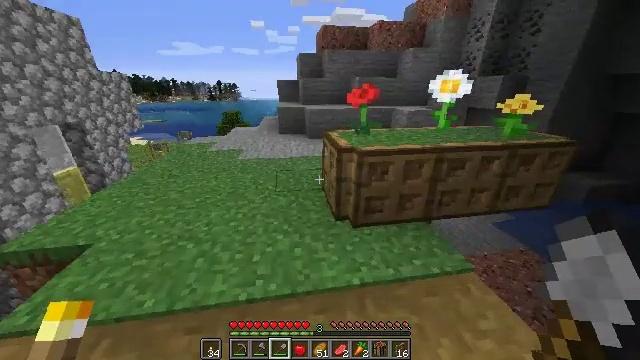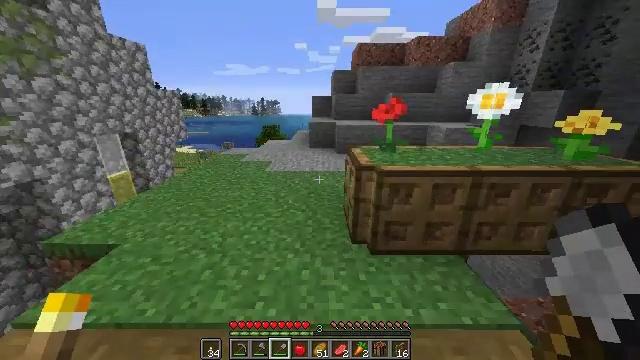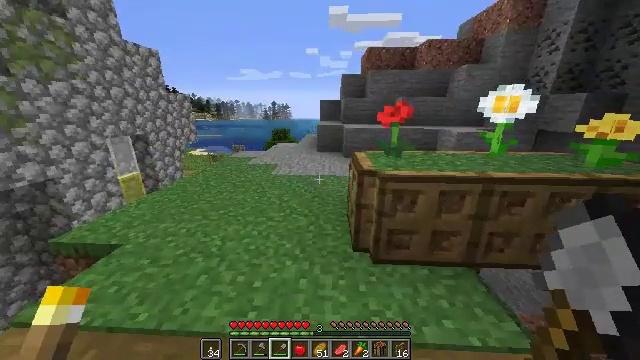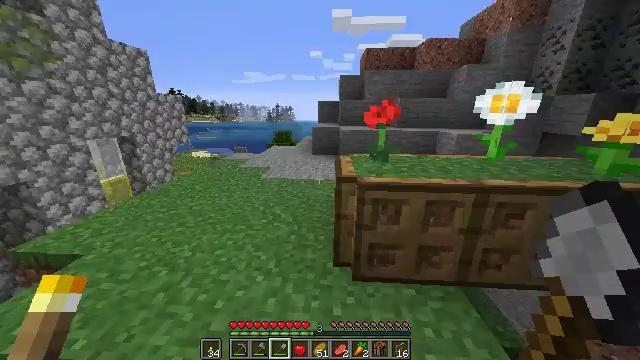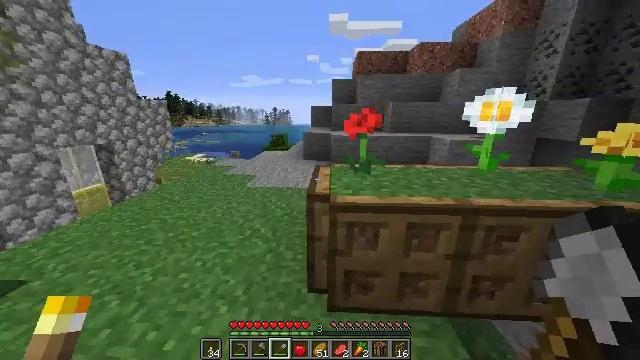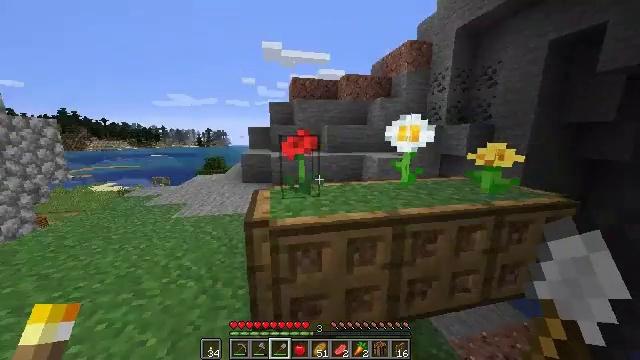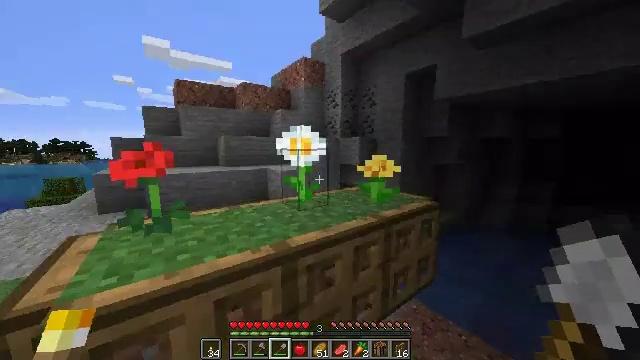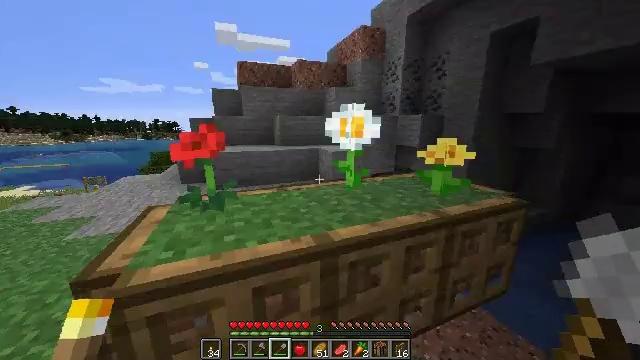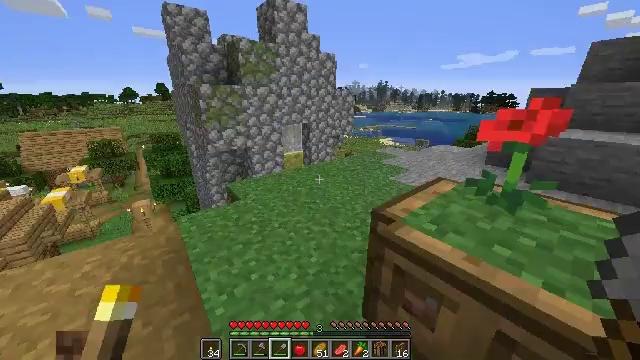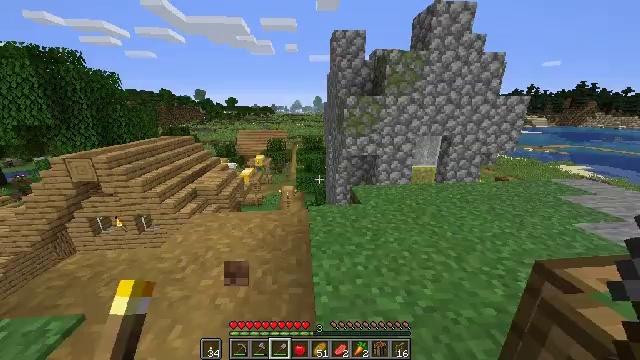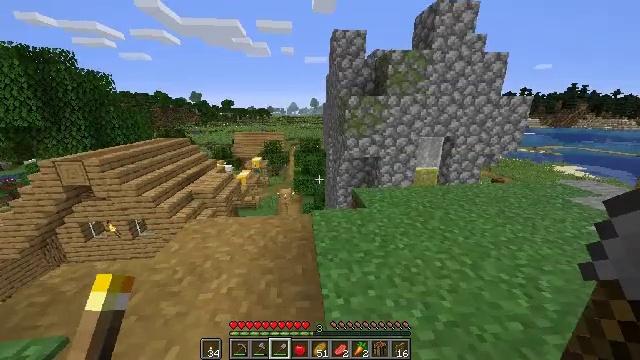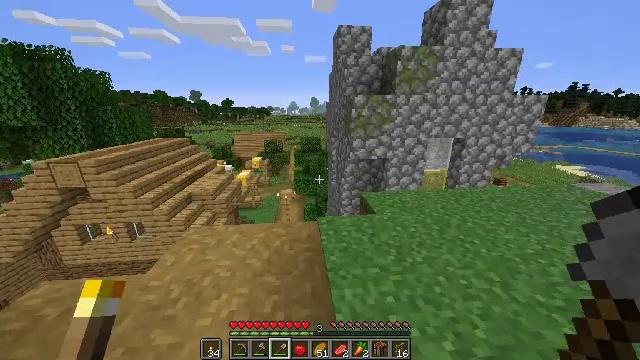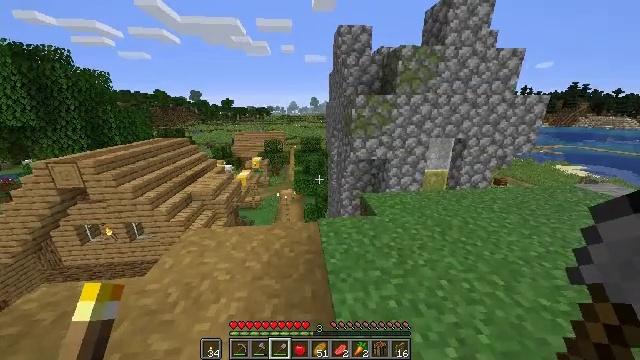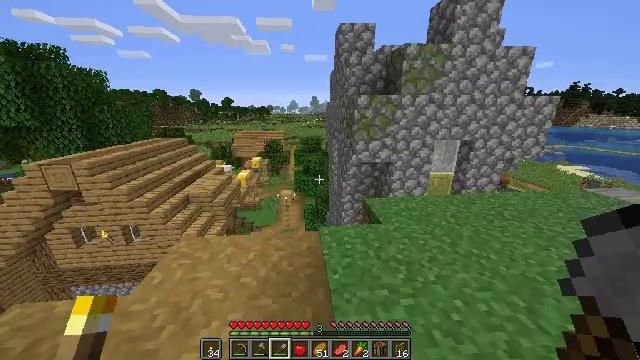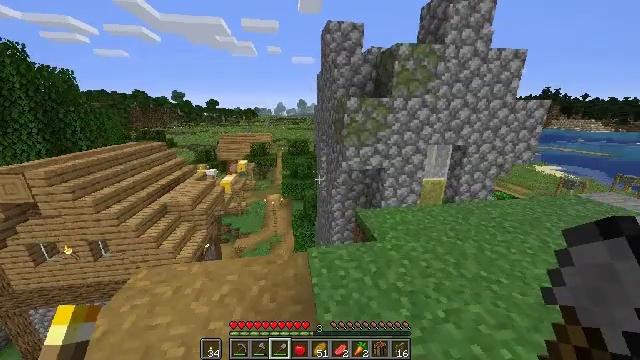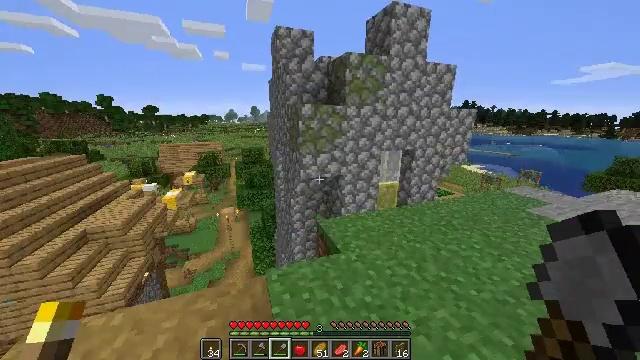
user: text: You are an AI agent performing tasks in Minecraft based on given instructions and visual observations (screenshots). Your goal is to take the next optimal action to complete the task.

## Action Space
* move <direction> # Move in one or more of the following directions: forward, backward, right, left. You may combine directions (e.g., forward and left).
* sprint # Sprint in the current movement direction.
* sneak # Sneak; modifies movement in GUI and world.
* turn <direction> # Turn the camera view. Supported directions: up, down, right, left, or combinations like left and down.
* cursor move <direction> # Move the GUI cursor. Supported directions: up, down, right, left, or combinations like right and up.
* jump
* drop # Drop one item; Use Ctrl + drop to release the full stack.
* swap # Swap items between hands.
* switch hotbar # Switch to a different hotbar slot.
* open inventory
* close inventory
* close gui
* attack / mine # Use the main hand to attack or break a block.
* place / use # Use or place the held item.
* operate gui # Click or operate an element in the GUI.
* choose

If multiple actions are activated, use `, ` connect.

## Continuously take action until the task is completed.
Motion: motion action
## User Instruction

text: Mine white stained glass pane from a window.
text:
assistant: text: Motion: move forward and move right, sprint, turn left and up
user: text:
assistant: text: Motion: move forward and move right, sprint, turn left
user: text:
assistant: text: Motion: move forward and move right, sprint
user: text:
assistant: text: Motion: move forward and move right, sprint, turn up
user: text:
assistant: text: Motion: move forward and move right, sprint, turn right and up
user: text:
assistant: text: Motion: move forward and move right, sprint, turn right and up
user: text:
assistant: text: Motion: move forward and move right, sprint, turn left and down
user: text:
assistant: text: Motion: move forward and move left, sprint, turn left and down
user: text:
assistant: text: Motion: move forward and move left, sprint, turn left and up
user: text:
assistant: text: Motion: move forward and move left, sprint
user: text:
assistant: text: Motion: move forward, sprint
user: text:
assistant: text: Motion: move forward, sprint
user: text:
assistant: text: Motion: move forward, sprint
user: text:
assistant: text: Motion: move forward, sprint, turn right
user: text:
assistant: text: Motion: move forward, sprint, turn right and up
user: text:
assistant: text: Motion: move forward and move right, sprint, turn right and up
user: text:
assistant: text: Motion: move forward and move right, sprint, turn right
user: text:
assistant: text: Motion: move forward and move right, sprint
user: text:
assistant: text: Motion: move forward and move right, sprint
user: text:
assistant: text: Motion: move forward and move right, sprint, turn left and down
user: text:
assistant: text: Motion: move forward and move right, sprint, turn left and down
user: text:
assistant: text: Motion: move forward and move right, sprint, turn left and down
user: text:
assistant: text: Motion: move forward and move right, sprint, turn left and down
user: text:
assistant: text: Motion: move forward and move right, sprint
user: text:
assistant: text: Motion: move forward and move right, sprint, turn left and down
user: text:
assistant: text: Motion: move forward and move right, sprint, turn left and down
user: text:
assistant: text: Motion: move forward and move right, sprint, turn left
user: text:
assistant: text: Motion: move forward and move right, sprint, turn left
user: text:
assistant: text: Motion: move forward, sprint
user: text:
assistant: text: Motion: move forward, sprint, turn left and down